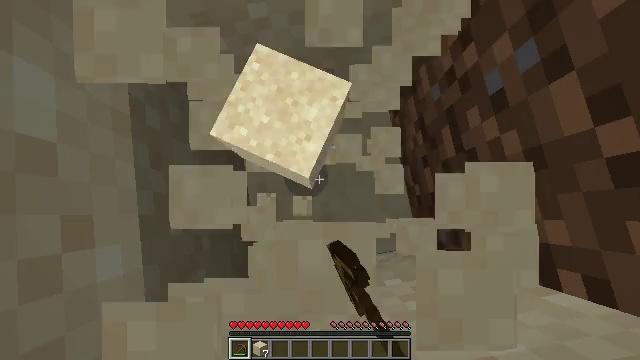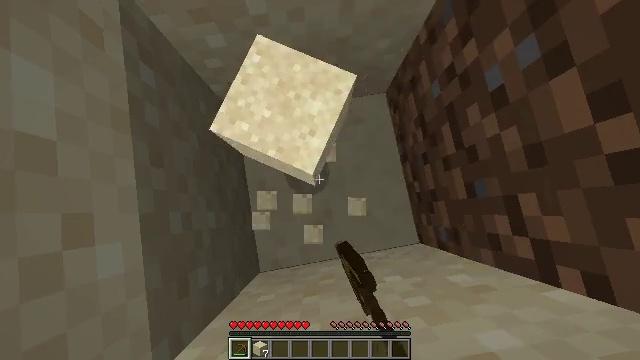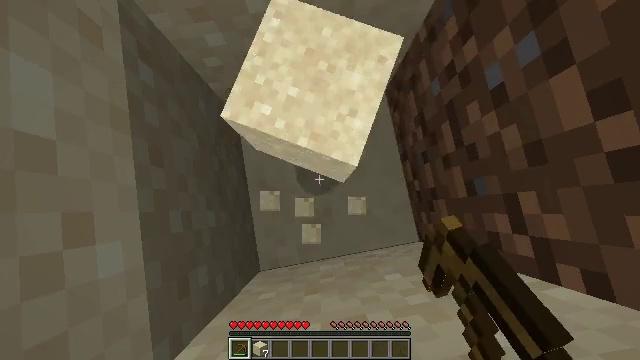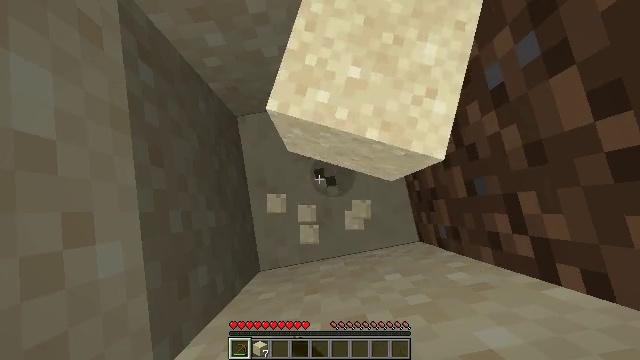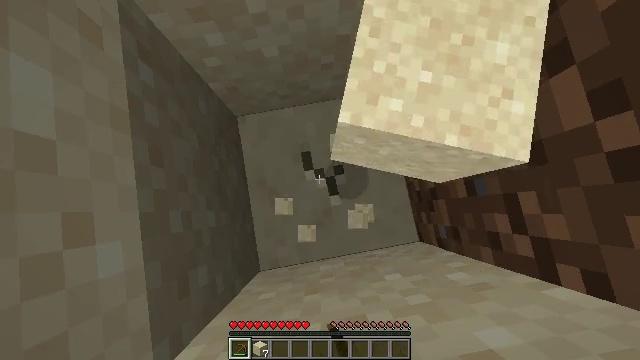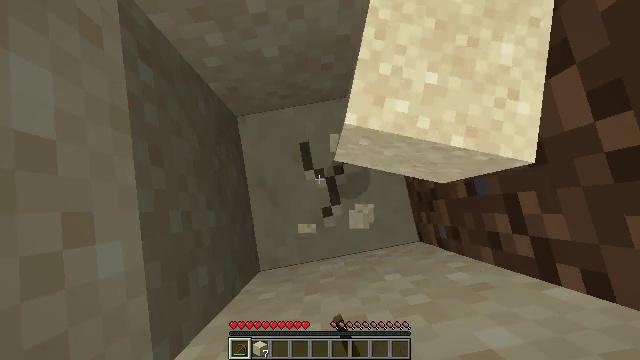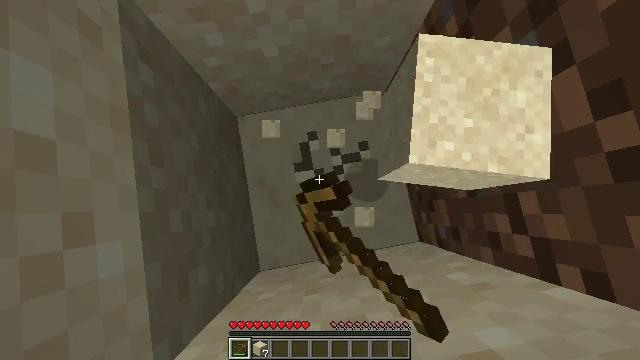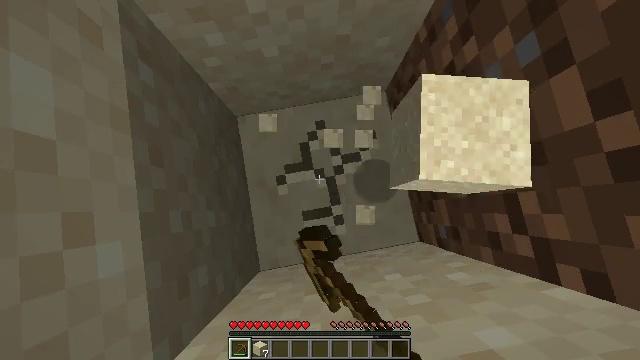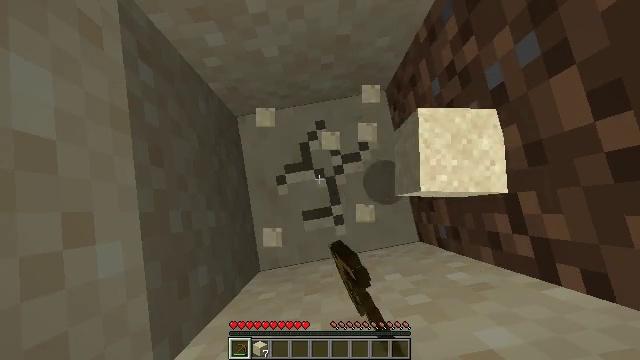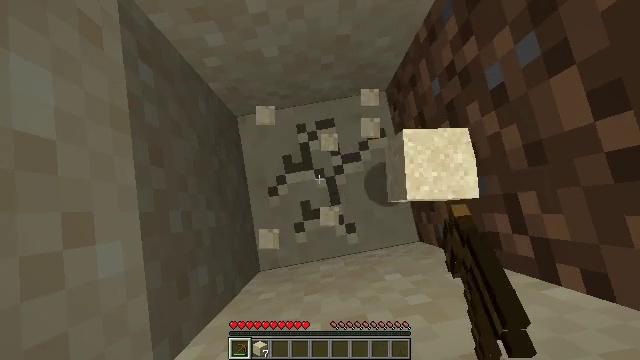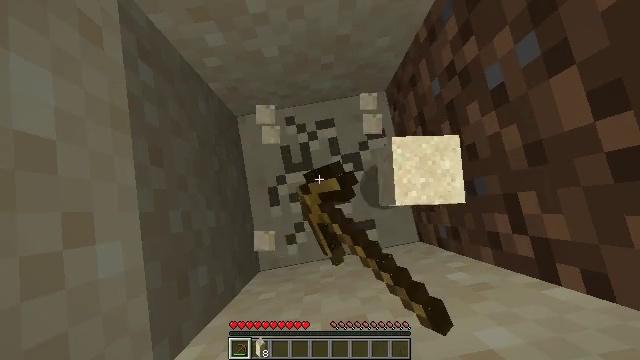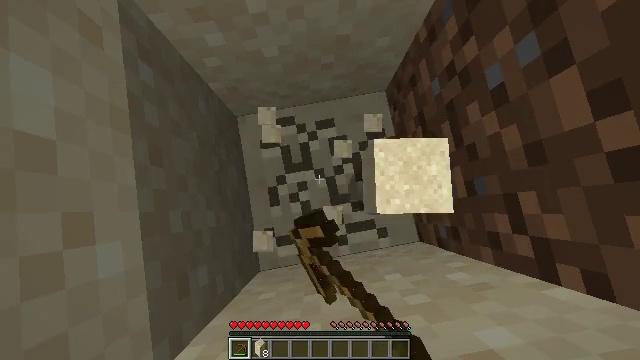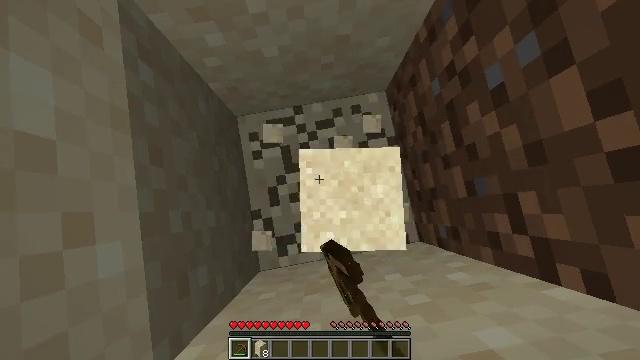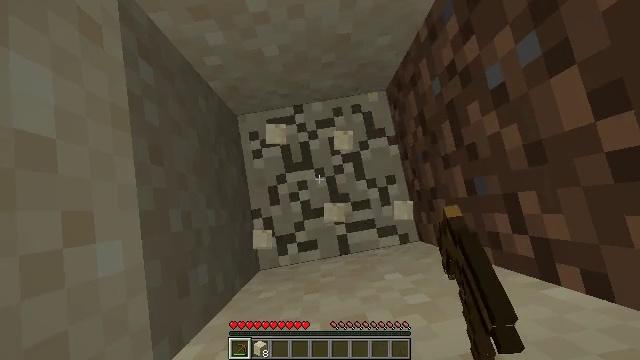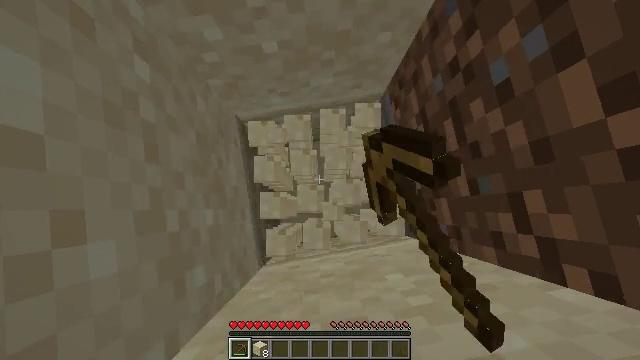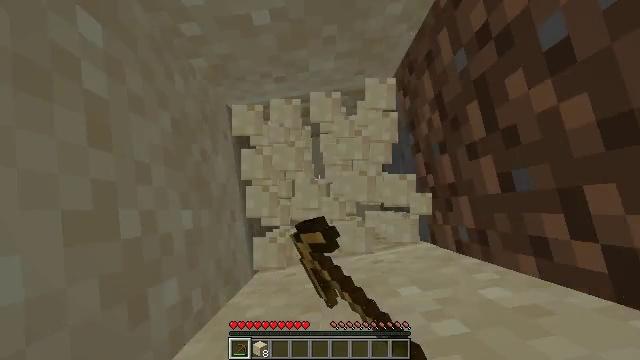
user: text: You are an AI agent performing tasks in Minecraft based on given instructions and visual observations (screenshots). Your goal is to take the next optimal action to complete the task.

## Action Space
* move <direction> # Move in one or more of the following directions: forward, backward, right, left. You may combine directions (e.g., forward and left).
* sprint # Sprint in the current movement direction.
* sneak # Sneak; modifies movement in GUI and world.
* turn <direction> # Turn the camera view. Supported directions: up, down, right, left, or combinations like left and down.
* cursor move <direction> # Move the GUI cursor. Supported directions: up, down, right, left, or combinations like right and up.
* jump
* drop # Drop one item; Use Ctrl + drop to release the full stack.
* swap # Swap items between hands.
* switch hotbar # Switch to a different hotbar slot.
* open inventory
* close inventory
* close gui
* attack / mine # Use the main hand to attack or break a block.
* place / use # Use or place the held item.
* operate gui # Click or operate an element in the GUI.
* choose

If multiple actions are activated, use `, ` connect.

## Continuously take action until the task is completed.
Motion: motion action
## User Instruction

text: Mine the sandstone block.
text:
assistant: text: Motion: attack / mine
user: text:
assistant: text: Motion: attack / mine
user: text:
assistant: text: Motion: attack / mine
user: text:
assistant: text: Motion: attack / mine
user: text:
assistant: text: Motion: attack / mine
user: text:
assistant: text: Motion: attack / mine
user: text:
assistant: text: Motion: attack / mine
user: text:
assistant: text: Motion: attack / mine
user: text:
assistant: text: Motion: attack / mine
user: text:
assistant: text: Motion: attack / mine
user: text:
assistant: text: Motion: attack / mine
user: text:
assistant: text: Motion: attack / mine
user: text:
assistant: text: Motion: attack / mine
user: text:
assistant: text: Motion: attack / mine
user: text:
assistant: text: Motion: attack / mine
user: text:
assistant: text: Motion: attack / mine
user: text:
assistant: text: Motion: attack / mine
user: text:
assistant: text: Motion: turn down, attack / mine
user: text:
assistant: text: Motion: turn down, attack / mine
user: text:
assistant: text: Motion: turn right and down, attack / mine
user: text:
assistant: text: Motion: attack / mine
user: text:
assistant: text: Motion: attack / mine
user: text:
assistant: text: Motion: attack / mine
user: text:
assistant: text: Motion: attack / mine
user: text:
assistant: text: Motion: attack / mine
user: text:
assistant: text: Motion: attack / mine
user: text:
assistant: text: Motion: attack / mine
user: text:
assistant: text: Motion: attack / mine
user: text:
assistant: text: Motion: attack / mine
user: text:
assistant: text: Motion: attack / mine